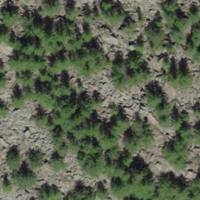
EUNIS habitat code: 48
Species observed at this site:
Lasiommata maera